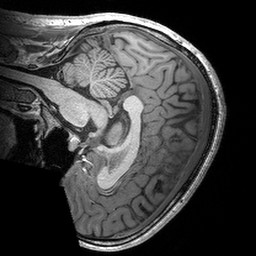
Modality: T1w
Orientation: sagittal
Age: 26
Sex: male
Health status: healthy
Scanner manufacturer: siemens
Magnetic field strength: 3 T
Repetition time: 2.53 s
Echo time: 0.00288 s